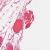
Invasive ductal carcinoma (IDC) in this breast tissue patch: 0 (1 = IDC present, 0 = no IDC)